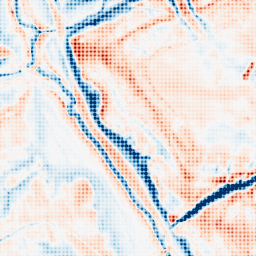
Category: edge_preserving
Decomposition family: guided
Decomposition parameters: radius: 8
eps: 0.1
Upsampling method: sinc_blackman
Upsampling parameters: scale: 8
kernel_size: 8
Upsampling scale: 8